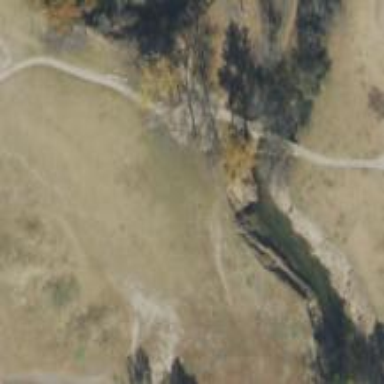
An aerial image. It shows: Path bridge crossing golf cartpath.